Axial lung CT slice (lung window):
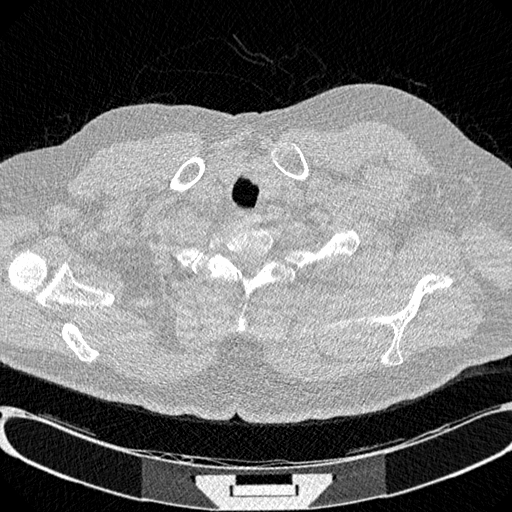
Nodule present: no